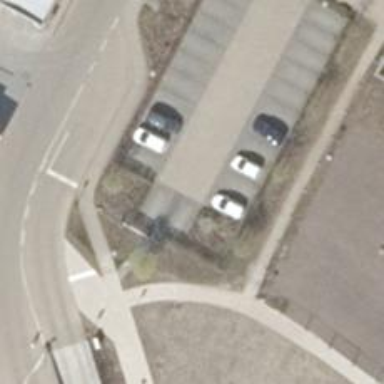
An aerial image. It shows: Parking aisle designated as service road.